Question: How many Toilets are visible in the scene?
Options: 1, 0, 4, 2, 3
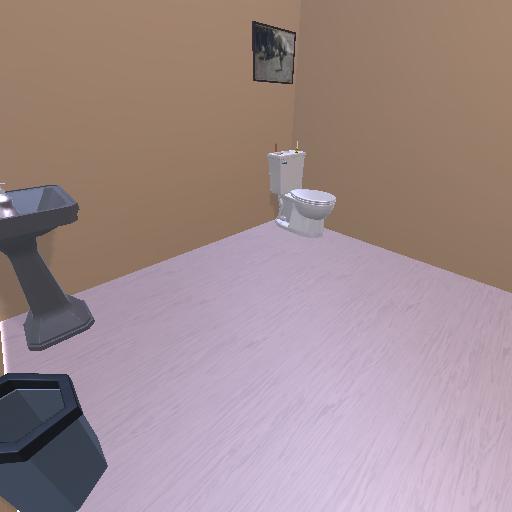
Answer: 1